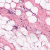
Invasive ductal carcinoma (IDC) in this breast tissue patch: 0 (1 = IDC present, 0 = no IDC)